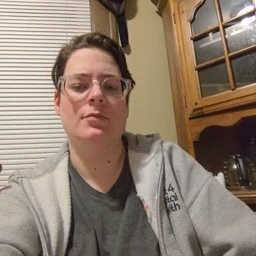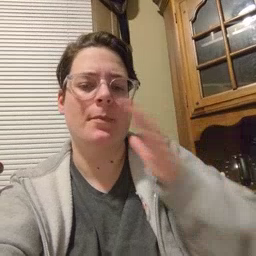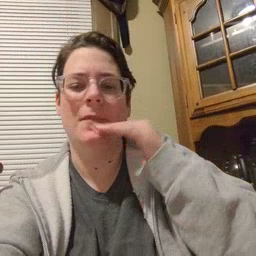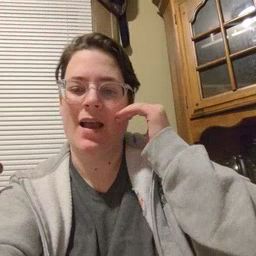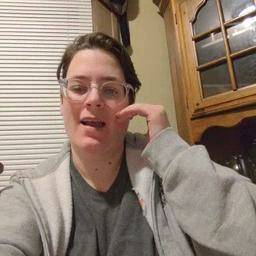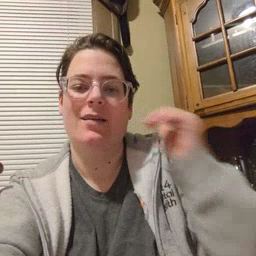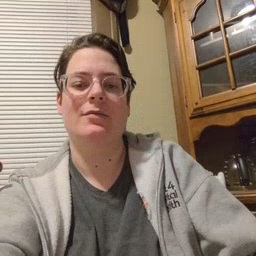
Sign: smile